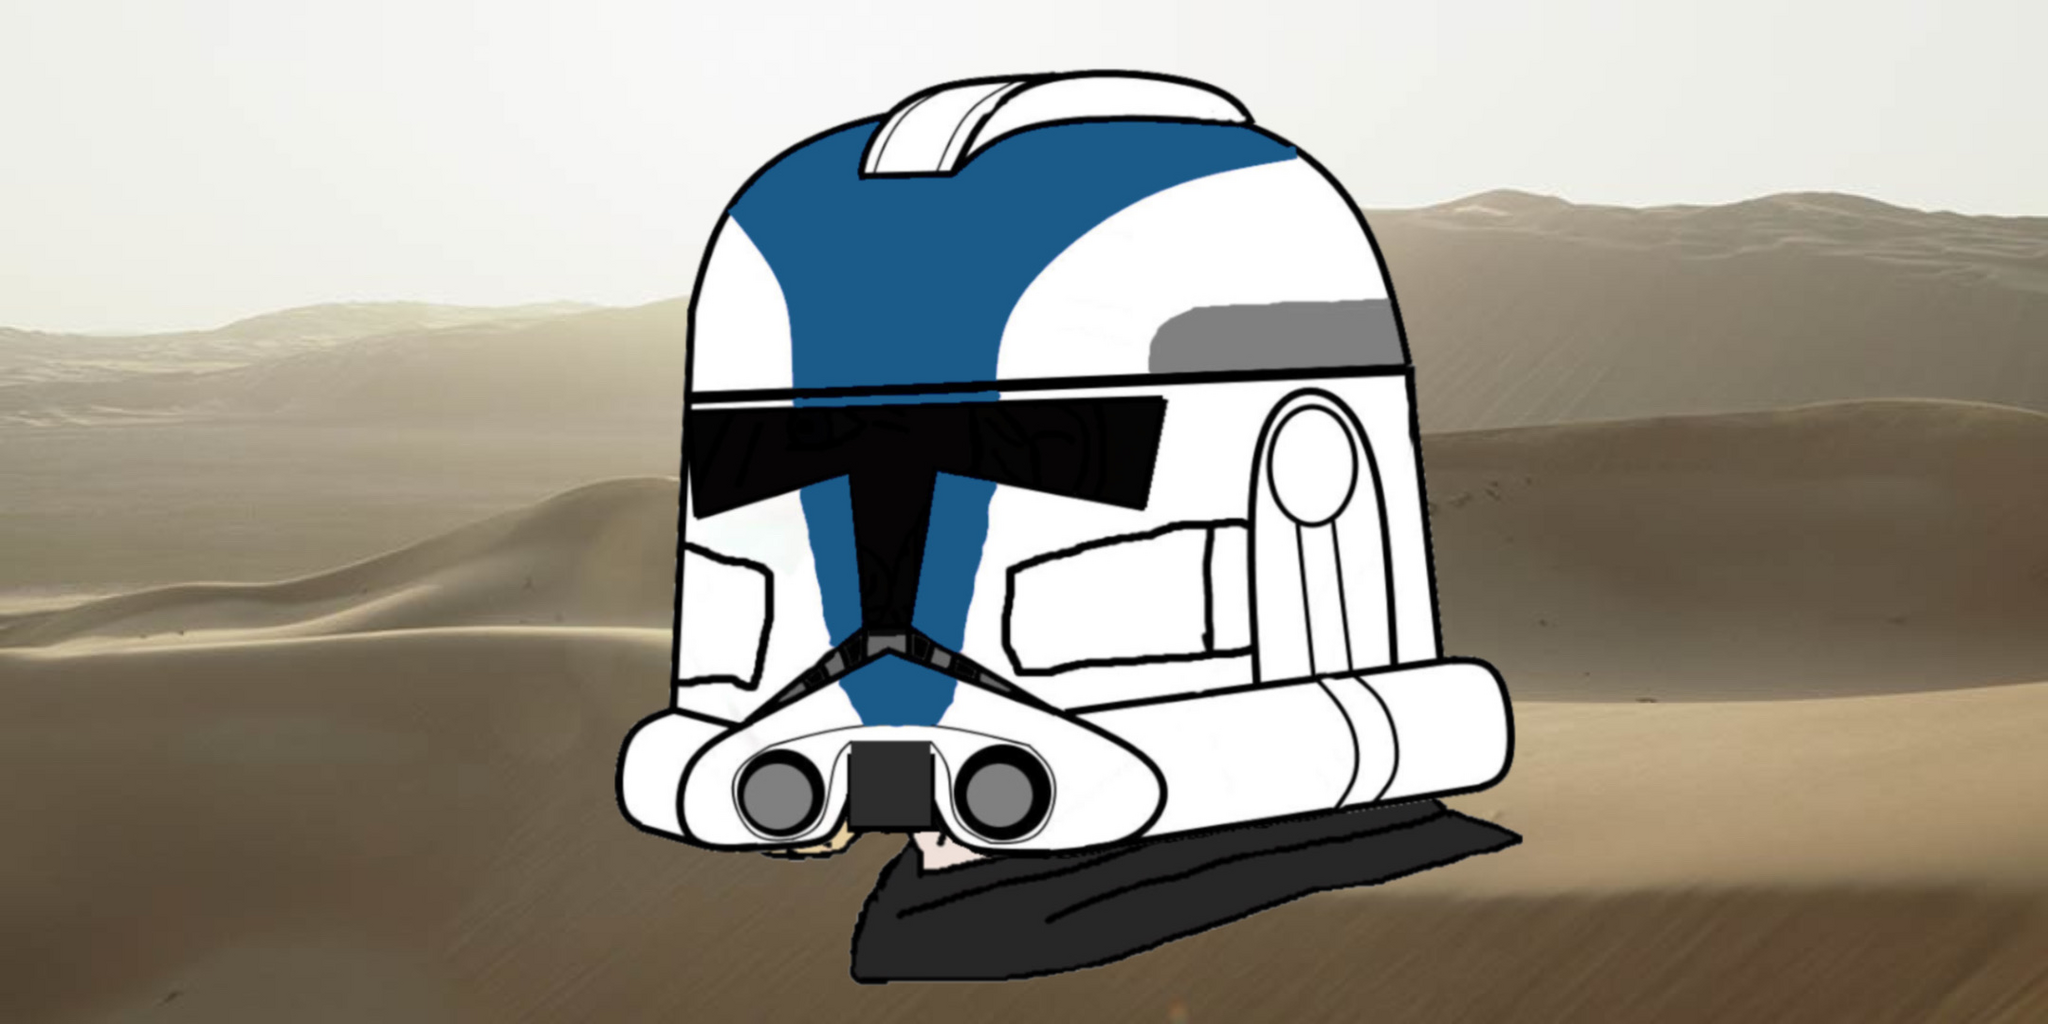
Label: 4_Yes_Chad